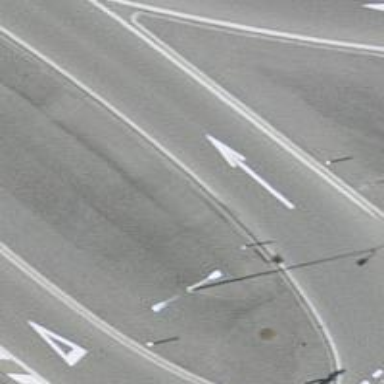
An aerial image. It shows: Asphalt motorway link.